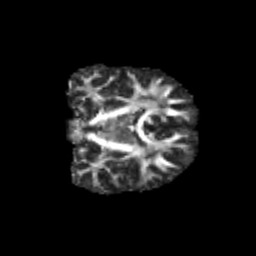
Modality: FA
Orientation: coronal
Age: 10
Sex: male
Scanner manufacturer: siemens
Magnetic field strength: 3 T
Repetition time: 3.8 s
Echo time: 0.07 s